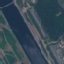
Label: River